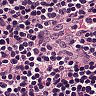
Metastatic tissue present: no